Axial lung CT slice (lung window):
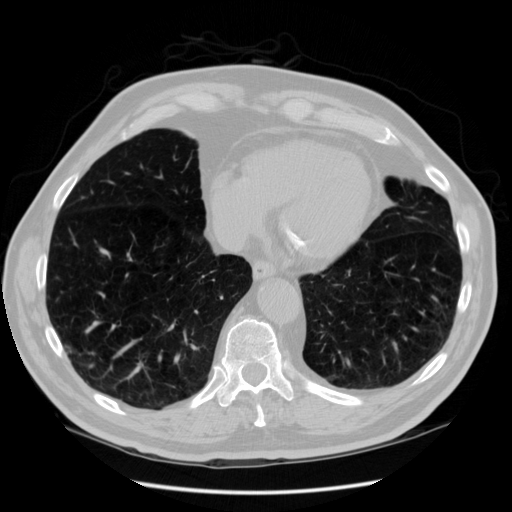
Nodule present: no